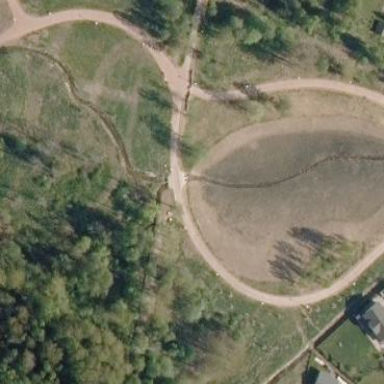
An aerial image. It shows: Park.